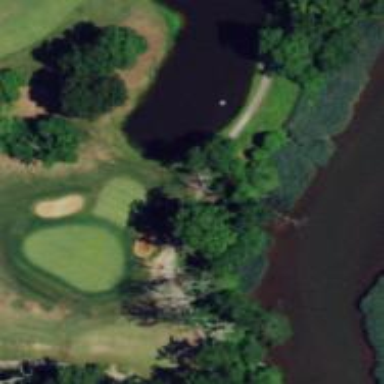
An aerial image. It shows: Path for golf carts.